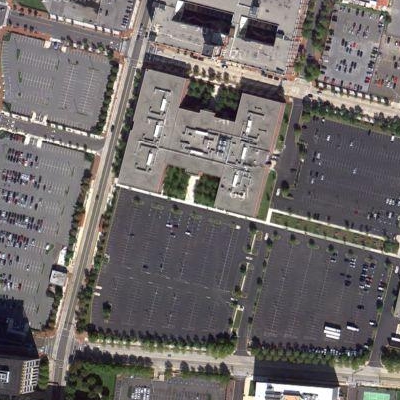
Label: gParking